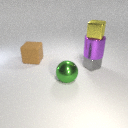
large green metal sphere in front of small gray metal cube